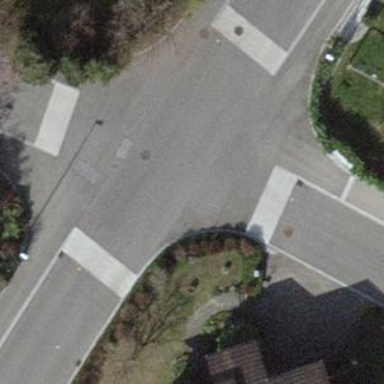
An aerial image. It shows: Traffic calming table.